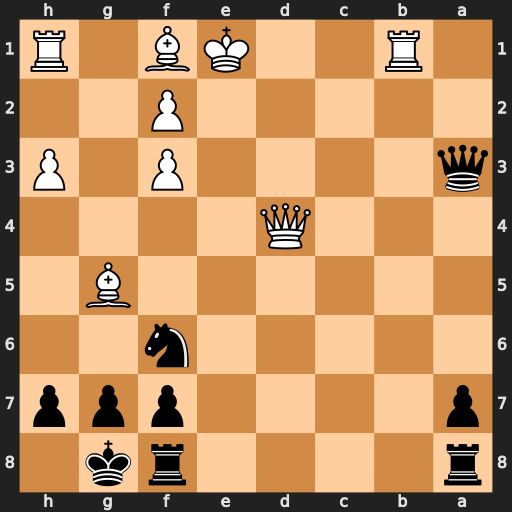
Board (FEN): r4rk1/p4ppp/5n2/6B1/3Q4/q4P1P/5P2/1R2KB1R
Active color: b
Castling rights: K
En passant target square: -
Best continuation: Rad8 Qb2 Qxf3 Rh2 Rfe8+ Be3 Rxe3+ fxe3 Qxe3+ Re2 Qg3+